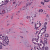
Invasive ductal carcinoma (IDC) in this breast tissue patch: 1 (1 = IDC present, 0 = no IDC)